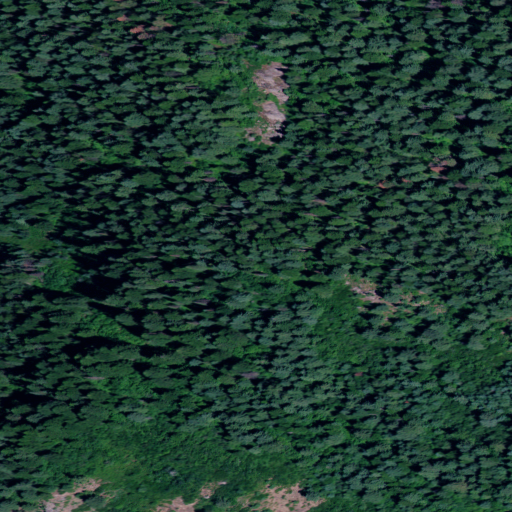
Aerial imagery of mountain in Idaho named Canyon Peak containing evergreen forest, grassland, shrub, and mixed forest